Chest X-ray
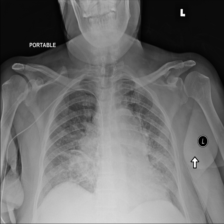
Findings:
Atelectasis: negative
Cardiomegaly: negative
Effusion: negative
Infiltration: negative
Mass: positive
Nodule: negative
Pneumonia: negative
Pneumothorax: negative
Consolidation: negative
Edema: negative
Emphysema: negative
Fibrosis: negative
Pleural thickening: positive
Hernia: negative